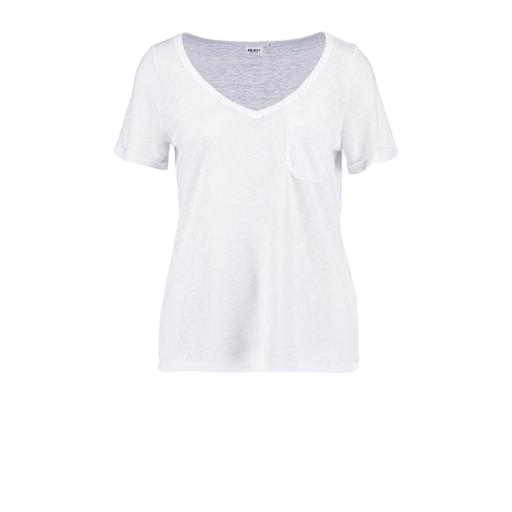
white v-neck t-shirt only macy, white luxe slub pocket tee, white pocketed t-shirt, white background